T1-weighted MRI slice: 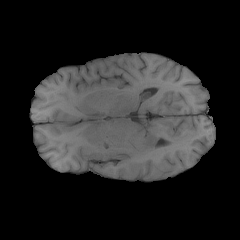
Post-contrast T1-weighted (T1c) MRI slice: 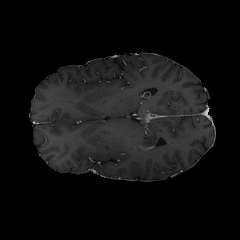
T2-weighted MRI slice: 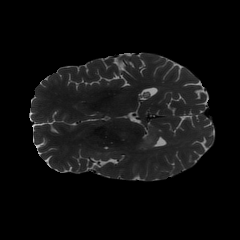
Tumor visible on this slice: yes